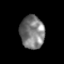
Tissue: skin
Cell type: Epithelial cells
Senescence score: 0.2861
Nuclear area (px): 782
Mean DAPI intensity: 122.982